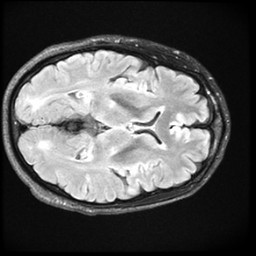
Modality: FLAIR
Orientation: axial
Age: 37
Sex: male
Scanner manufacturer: ge
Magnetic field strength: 3 T
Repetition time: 11 s
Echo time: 0.1497 s